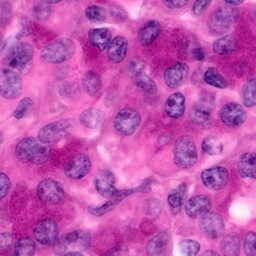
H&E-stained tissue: Pancreatic